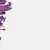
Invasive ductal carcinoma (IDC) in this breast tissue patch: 1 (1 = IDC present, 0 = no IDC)